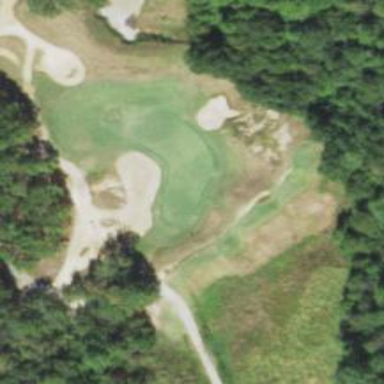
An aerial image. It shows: Golf hole.